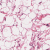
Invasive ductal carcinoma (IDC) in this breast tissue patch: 0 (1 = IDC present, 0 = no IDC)